Question: Using modules and classes, what is the best way to define this class relationship?

A commodity has zero or more price series' (aggregation), And a price series object is created by selecting part of an ExcelFile object.
(An excel file object is an excel workbook that has been converted to a json-like structure)
I'm thinking that the ExcelFile class should be a separate class class... Then I can instantiate a Commodity (e.g. 'gold = Commodity.new("gold")'). I can instantiate an Excel file (e.g. 'yahoo_prices = ExcelFile.new(xlsx_file_name)').
But now I want to instantiate a PriceSeries object (within the commodity object) using the ExcelFile object outside of the Commodity namespace.
How can I do this? Should I do this? Am I on the right track?
This is what I think it should be:
'''
class ExcelFile
end
class Commodity
class PriceSeries
end
end
'''
This "program" will be one feature in a much larger program. Would it be a good idea to put all these classes in a module and then mix it into the "main" class eventually?
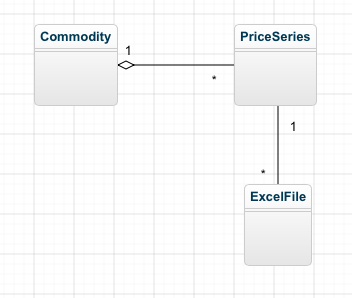
Answer: You're on the right track. However, your diagram is showing an aggregation rather than an internal class, as your code has it. So they aren't quite consistent with one another. I think you should go with your diagram and change your code:
'''
class ExcelFile
end
class Commodity
PriceSeries[] myPriceSeriesArray
end
class PriceSeries
end
'''
There's more to it than this, of course: you have to have a way to create PriceSeries instances and assign them to the myPriceSeriesArray array among other things. But that's the basic idea.
Now, there are a few things about your diagram:
1. * is short for 0..*. Since you need at least one PriceSeries and one ExcelFile, you need to change these to 1..*. (This assumes that you can have any number of either, so long as you have at least one.)
2. I would suggest that you put the <<file>> stereotype on your ExcelFile class.
3. Consider making your association between Commodity and PriceSeries a composition rather than an aggregation (black diamond instead of white). This means that your PriceSeries class's lifetime is tied to the lifetime of the Commodity class. It doesn't look like a PriceSeries instance has any logical identity that's independent of the Commodity, so when you dispose of a Commodity object I would think that you would also dispose of the PriceSeries object. If you decide to do this, your code should instantiate necessary PriceSeries objects in Commodity's constructor and assign them to the myPriceSeriesArray attribute.